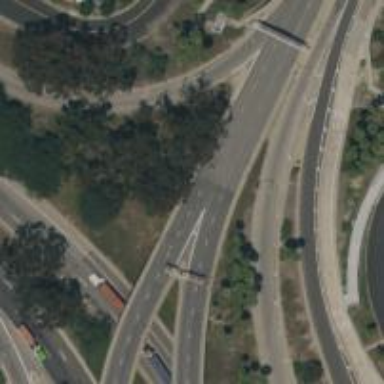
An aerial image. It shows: This image shows trunk highway that functions as expressway.